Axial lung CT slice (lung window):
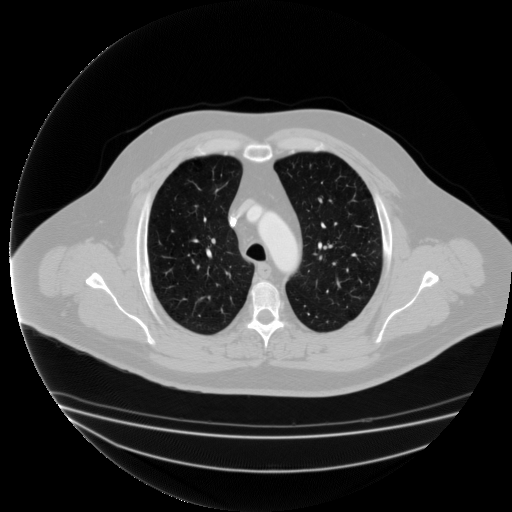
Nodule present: no